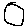
Label: circle